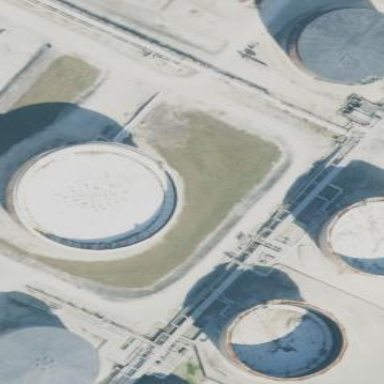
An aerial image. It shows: Storage tank building.